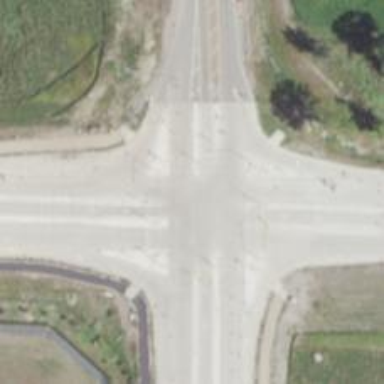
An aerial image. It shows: Secondary link road.